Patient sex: F
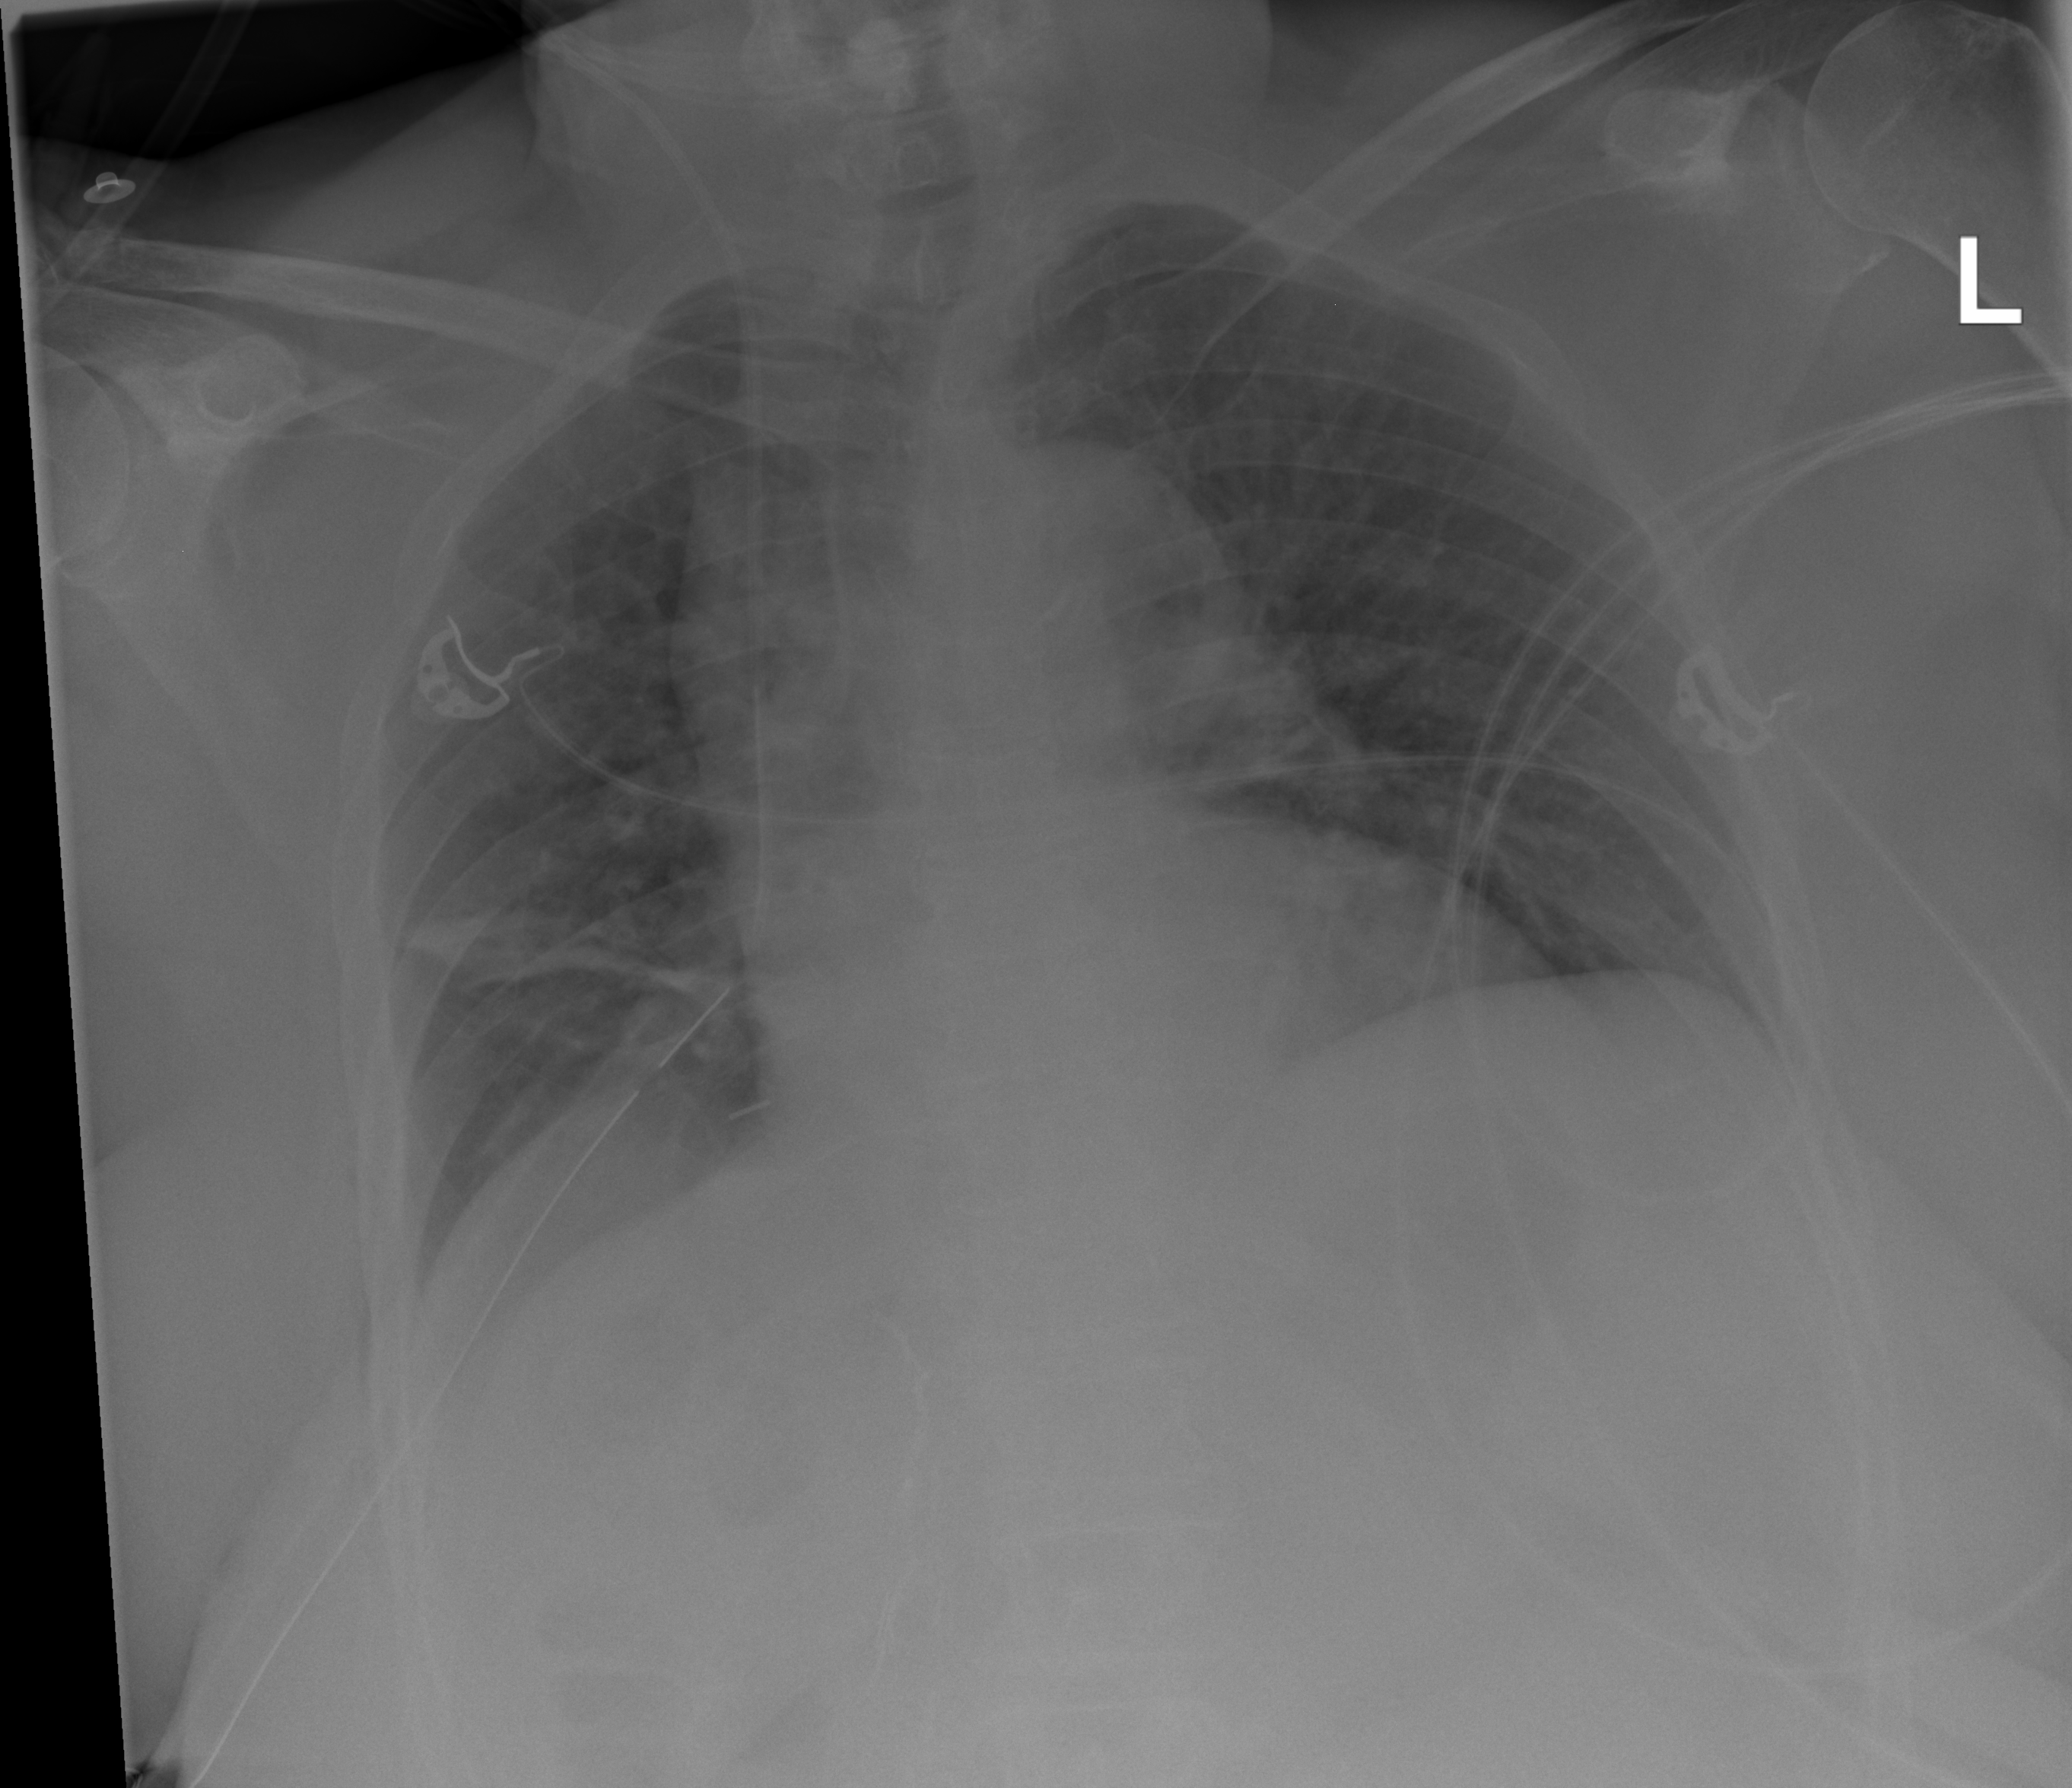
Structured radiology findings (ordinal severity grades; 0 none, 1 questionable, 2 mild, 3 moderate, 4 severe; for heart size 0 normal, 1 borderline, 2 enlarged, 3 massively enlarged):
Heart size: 2
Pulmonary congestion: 0
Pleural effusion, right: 0
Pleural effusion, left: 0
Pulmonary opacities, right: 0
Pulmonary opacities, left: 0
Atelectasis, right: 2
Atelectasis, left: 0